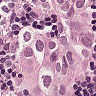
Metastatic tissue present: yes